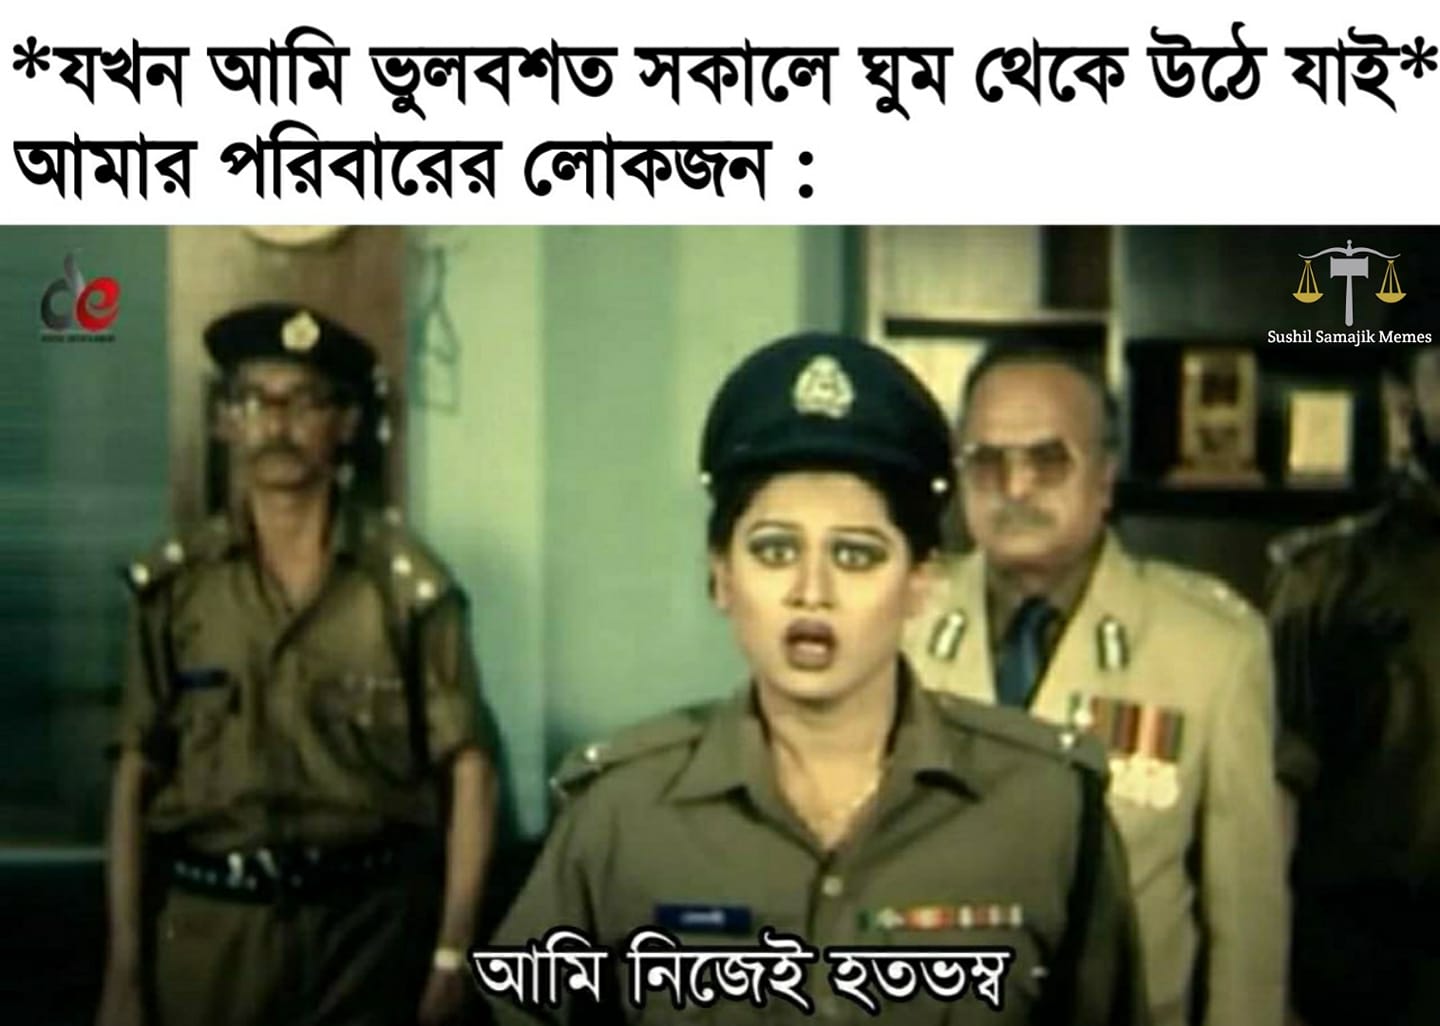
Caption: *যখন আমি ভুলবশত সকালে ঘুম থেকে উঠে যাই*    আমার পরিবারের লোকজন :   আমি নিজেই হতভম্ব
Label: hate